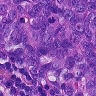
Metastatic tissue present: yes